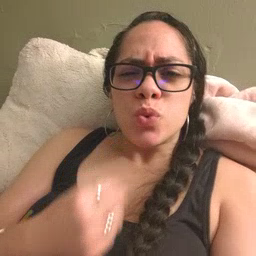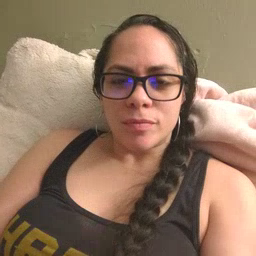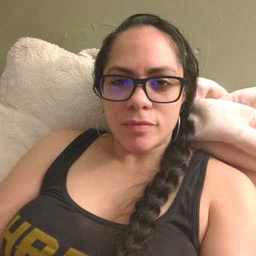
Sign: cute